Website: home-depot
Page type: customer-info-address
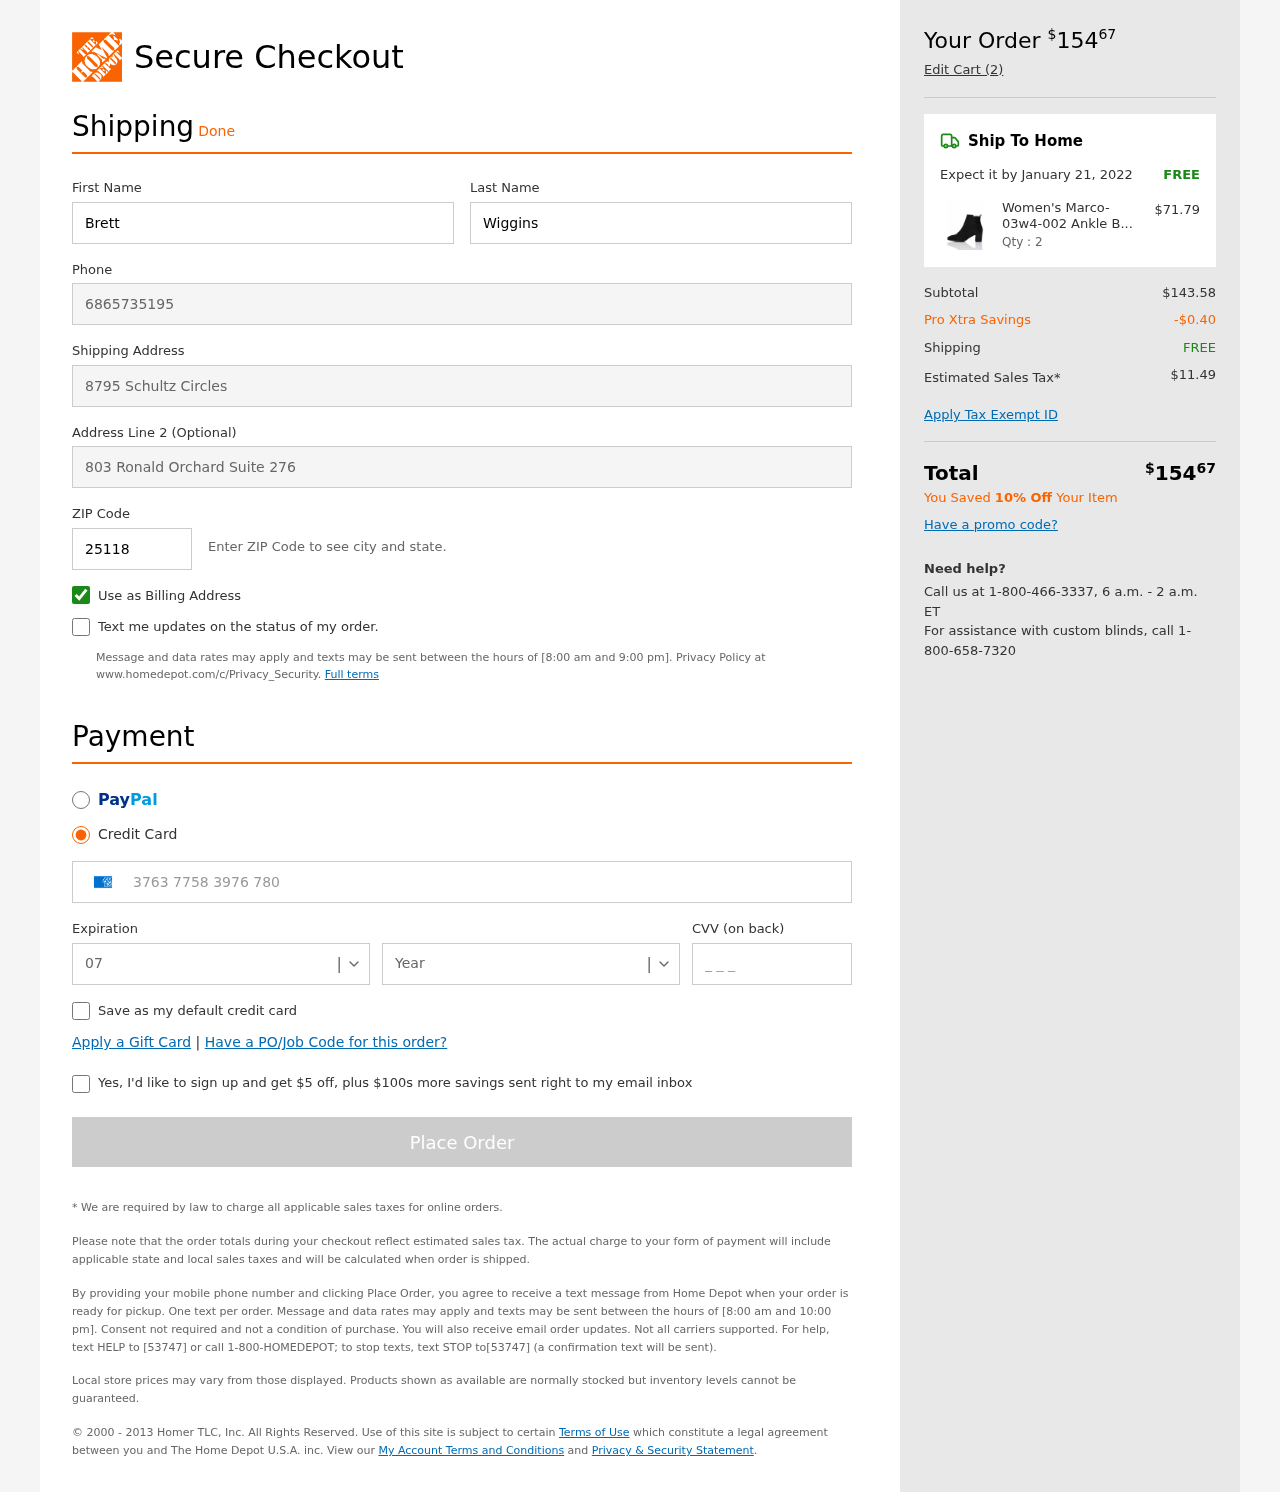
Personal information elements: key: PII_CARD_CVV
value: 7846
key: PII_CARD_EXPIRY_MONTH
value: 07
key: PII_CARD_EXPIRY_YEAR
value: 27
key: PII_CARD_NUMBER
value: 3763 7758 3976 780
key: PII_FIRSTNAME
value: Brett
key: PII_LASTNAME
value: Wiggins
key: PII_PHONE
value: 6865735195
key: PII_POSTCODE
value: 25118
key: PII_STREET
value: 8795 Schultz Circles
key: PII_STREET2
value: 803 Ronald Orchard Suite 276
Product elements: key: PRODUCT1_NAME
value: Women's Marco-03w4-002 Ankle Boots, Black, US 5
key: PRODUCT1_PRICE
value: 71.79
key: PRODUCT1_QUANTITY
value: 2
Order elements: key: ORDER_TOTAL
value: $15467
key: ORDER_NUM_ITEMS
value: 2
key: ORDER_DELIVERY_DATE
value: January 21, 2022
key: ORDER_SHIPPING_COST
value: FREE
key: ORDER_SUBTOTAL
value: $143.58
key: ORDER_DISCOUNT
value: -$0.40
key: ORDER_SHIPPING_COST2
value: FREE
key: ORDER_TAX
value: $11.49
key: ORDER_TOTAL2
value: $15467
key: ORDER_SAVINGS_MESSAGE
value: You Saved 10% Off Your Item